Question: I'm currently debugging a wired problem in our .NET application. We are dynamically plugin together Forms and Controls as a reaction to certain server events. Communication with the server is done in threads of course. All UI elements are manipulated via Control's Invoke Mechanism.
I still get cross thread exceptions though. In some child controls the InvokeRequired property is true, although their parent's InvokeRequired property is false. So these children must have been created outside the main thread. I'm currently looking for threads that may lead to this erroneous Control creation. As you can see in the screenshot of Visual Studio's thread view there are lots of worker threads called "mainX" (these are just some of them) and I have no idea where they came from.
Is this some kind of standard naming pattern for "old" main threads? Maybe due to - I don't know - multiple calls of Application.Run or something like that?

Any advice is welcome!
(To sum things up)
I have a root Control with InvokeRequired == false and some child controls with InvokeRequired == true. How is that even possible? root.Controls.Add(child) should have already thrown an exception.
Is anybody aware of a reason that leads to the naming pattern for threads as shown in the screenshot?
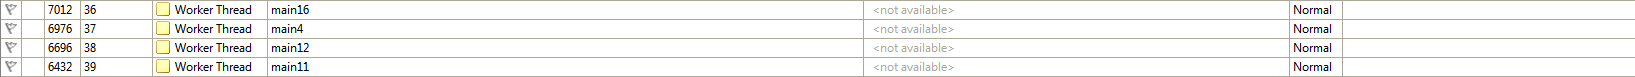
Answer: I think what might be happening is that you are somehow checking a Control's InvokeRequired property before the control has created its handle. If you do that, InvokeRequired will return false, even if it's a separate thread.
You can check this by inspecting Control.IsHandleCreated, so you can at least find out if this is what's happening. Fixing it if that is indeed what is happening is something else, though...